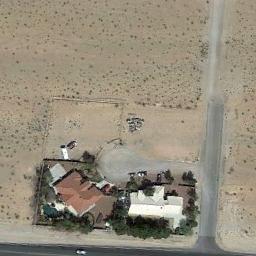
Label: sparse_residential